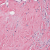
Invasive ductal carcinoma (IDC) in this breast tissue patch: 0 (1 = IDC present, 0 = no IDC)